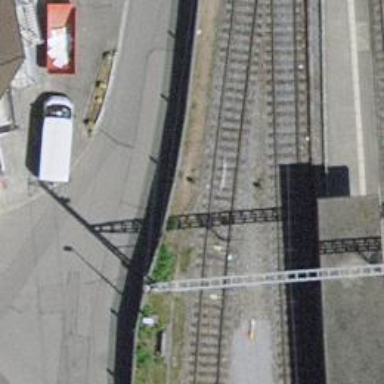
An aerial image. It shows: Single-track electrified railway siding with contact line.